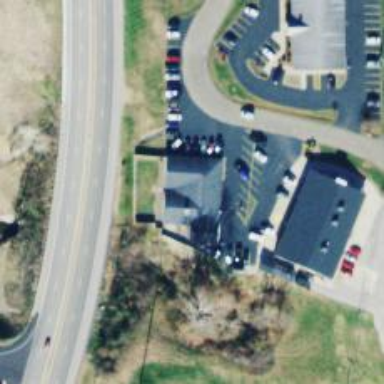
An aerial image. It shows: Veterinary facility.